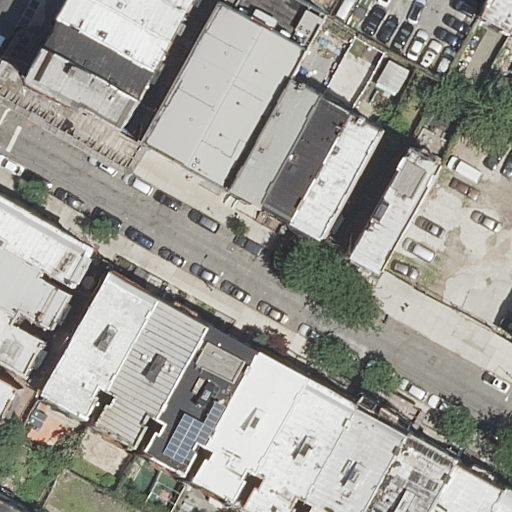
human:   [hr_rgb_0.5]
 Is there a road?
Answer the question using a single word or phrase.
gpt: yes

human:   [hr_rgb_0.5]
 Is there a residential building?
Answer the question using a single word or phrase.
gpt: yes

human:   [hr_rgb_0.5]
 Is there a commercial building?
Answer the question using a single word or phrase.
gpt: no

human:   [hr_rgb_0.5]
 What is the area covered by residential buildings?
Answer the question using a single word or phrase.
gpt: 4439m2

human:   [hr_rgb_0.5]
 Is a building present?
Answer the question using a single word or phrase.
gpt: yes

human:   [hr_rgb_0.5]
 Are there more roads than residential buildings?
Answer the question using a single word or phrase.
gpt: no

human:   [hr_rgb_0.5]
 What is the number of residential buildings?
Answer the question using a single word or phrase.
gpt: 27

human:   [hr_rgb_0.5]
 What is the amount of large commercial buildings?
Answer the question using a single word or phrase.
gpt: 0

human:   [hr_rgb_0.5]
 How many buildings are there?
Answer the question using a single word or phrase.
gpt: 27

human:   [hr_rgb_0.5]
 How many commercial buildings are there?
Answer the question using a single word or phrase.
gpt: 0

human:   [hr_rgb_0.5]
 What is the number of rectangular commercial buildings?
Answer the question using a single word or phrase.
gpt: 0

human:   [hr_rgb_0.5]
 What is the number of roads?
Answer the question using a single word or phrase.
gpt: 2

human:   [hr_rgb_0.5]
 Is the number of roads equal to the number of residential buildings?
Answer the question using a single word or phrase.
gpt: no

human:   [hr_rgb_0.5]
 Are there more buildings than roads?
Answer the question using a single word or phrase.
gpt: yes

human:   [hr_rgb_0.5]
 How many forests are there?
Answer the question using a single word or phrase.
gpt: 0

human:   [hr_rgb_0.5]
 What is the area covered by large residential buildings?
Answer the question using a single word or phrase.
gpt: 0m2

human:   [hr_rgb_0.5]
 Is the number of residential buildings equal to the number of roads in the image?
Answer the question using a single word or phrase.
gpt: no

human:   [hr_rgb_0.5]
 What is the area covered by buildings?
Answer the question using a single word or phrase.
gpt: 4439m2

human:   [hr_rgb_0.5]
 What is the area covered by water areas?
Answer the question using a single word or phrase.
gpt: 0m2

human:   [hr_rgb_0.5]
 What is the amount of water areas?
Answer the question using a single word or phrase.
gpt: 0

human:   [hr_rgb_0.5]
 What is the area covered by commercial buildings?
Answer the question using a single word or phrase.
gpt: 0m2

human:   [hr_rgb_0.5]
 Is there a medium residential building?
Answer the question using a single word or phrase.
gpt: yes

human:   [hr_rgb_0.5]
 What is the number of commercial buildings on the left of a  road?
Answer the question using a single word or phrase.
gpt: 0

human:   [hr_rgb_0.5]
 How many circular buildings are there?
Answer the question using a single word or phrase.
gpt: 0

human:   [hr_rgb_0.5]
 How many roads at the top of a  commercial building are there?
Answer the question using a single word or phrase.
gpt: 0

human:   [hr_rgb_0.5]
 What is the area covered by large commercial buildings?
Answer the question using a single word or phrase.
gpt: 0m2

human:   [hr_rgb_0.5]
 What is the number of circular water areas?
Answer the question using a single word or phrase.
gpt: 0

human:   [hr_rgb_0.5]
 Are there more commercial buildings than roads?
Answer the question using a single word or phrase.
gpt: no

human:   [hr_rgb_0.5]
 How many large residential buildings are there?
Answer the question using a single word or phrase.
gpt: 0

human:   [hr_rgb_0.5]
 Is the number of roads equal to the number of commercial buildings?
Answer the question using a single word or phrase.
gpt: no

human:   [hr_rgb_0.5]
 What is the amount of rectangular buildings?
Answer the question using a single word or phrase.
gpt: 19

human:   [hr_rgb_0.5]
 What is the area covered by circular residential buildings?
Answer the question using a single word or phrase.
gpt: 0m2

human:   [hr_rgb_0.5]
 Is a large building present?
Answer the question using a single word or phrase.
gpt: no

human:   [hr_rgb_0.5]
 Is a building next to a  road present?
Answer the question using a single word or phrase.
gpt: yes

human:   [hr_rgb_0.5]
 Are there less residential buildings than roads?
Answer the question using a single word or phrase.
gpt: no

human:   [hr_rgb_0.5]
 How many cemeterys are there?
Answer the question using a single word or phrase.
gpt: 0

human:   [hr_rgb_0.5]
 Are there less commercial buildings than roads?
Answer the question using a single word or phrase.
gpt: yes

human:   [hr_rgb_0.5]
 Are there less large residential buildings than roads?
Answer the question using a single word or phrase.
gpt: yes

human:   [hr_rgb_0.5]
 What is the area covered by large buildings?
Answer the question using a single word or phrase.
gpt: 0m2

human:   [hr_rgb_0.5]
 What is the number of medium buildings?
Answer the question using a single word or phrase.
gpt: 18

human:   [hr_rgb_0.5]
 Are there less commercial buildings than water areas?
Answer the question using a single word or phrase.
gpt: no

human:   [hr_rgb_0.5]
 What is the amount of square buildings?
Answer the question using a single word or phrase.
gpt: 0

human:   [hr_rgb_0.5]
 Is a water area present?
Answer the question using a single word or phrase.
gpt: no

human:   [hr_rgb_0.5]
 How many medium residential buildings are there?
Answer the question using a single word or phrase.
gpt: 18

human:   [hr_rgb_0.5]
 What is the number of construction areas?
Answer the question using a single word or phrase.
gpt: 0

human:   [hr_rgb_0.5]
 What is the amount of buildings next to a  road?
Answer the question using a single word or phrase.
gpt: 27

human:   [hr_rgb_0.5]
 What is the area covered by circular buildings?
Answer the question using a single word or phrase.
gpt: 0m2

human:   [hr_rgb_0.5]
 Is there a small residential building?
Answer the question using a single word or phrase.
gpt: yes

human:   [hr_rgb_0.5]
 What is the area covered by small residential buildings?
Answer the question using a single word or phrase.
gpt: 356m2

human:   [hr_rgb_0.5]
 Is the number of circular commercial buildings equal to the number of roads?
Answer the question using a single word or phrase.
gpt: no

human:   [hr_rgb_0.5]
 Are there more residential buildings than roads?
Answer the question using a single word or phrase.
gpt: yes

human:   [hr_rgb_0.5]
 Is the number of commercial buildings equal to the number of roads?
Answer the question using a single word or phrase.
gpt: no

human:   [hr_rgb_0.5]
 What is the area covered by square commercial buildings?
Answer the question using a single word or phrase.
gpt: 0m2

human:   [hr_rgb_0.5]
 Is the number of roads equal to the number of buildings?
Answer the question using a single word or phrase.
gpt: no

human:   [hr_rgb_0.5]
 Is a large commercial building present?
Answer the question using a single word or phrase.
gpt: no

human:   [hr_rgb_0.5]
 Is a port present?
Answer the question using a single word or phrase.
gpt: no

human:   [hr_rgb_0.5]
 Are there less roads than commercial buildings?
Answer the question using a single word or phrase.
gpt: no

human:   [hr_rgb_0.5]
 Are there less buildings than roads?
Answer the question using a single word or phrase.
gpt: no

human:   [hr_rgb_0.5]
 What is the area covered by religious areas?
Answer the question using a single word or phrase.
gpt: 0m2

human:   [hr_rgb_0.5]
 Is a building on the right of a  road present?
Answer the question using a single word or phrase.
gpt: yes

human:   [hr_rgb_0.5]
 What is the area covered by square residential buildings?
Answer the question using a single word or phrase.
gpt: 0m2

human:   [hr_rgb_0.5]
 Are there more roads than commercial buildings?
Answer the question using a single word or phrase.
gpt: yes

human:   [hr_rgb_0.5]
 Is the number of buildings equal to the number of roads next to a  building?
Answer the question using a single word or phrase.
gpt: no

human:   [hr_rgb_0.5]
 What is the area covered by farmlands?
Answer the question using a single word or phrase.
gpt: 0m2